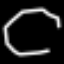
Label: octagon